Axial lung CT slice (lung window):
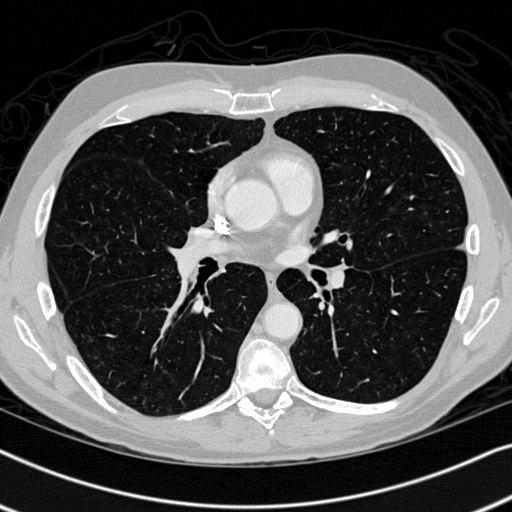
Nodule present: no